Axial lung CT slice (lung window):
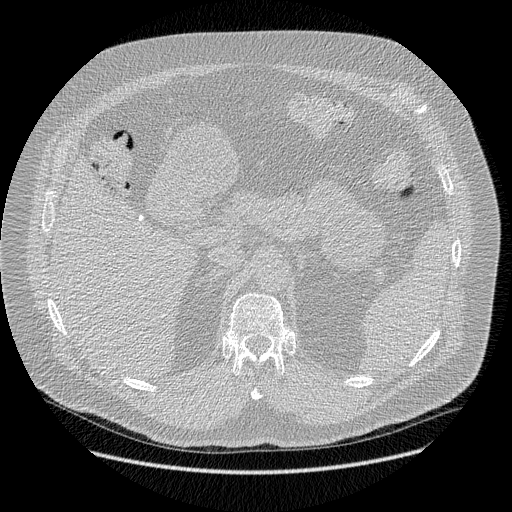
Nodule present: no